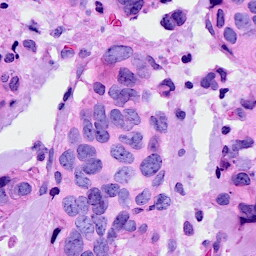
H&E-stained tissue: Breast